Question: What is one option listed?
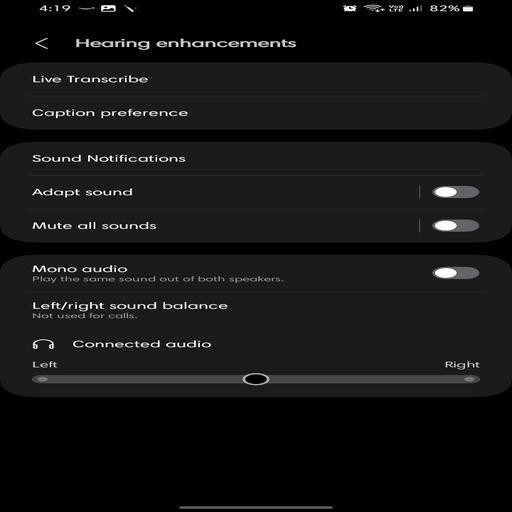
Answer: Live Transcribe